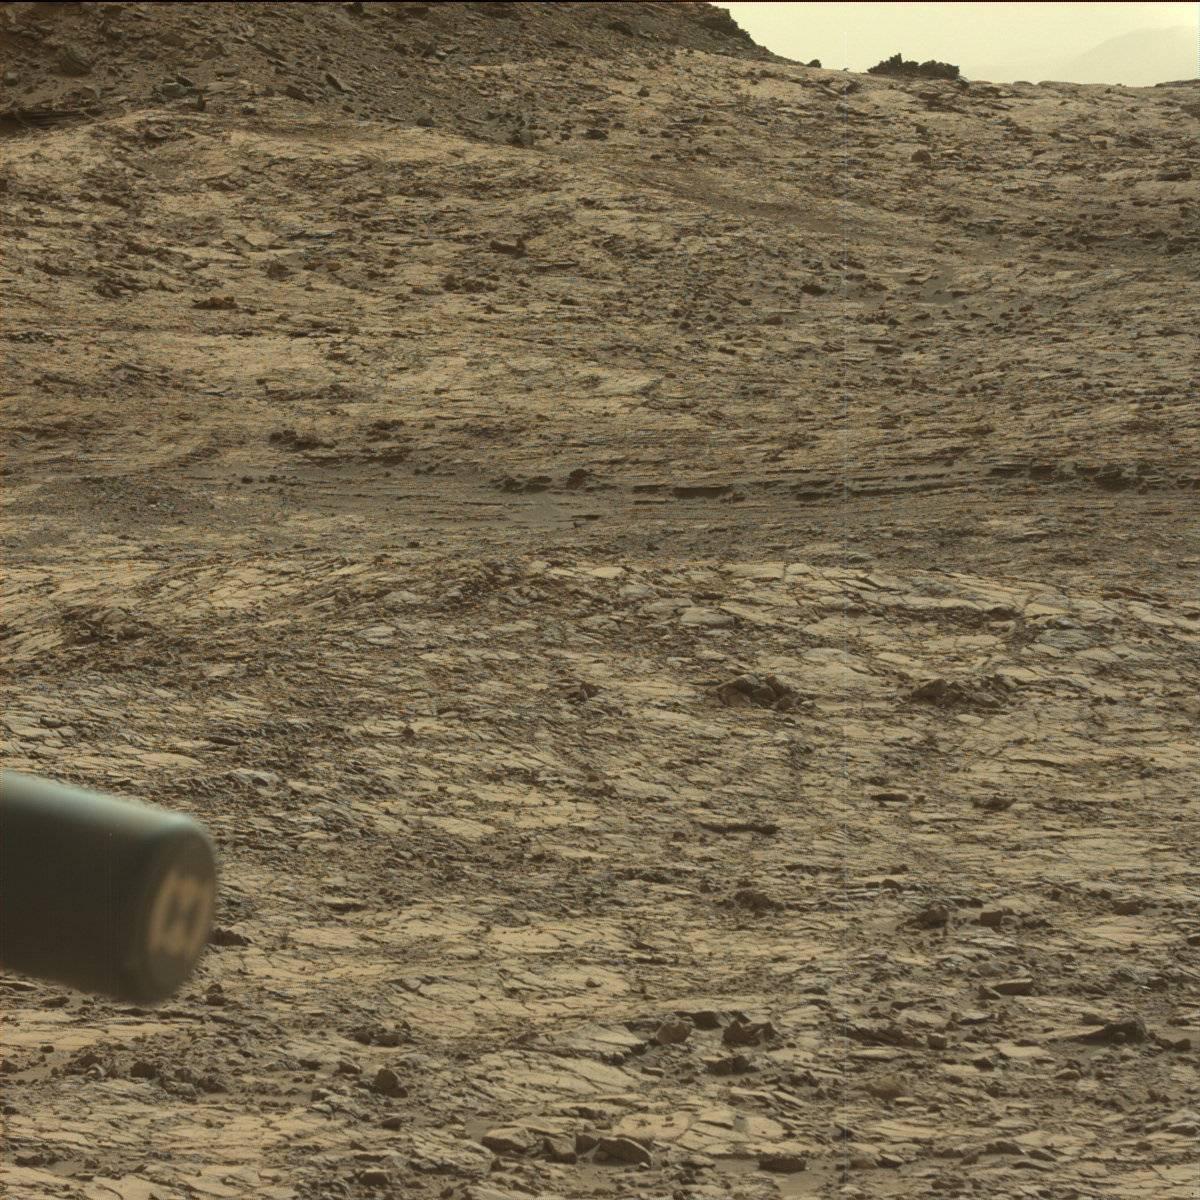
Terrain classes present: Bedrock, Ridge, Rover, Sand / Soil, Sky